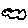
Label: cloud